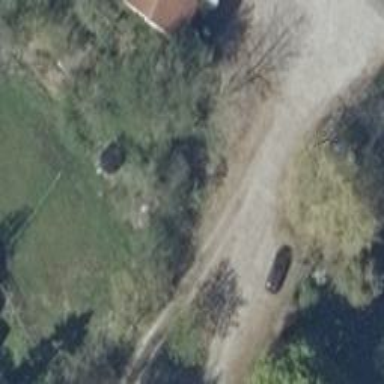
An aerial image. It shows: Driveway.